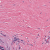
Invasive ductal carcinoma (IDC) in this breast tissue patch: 0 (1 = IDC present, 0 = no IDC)